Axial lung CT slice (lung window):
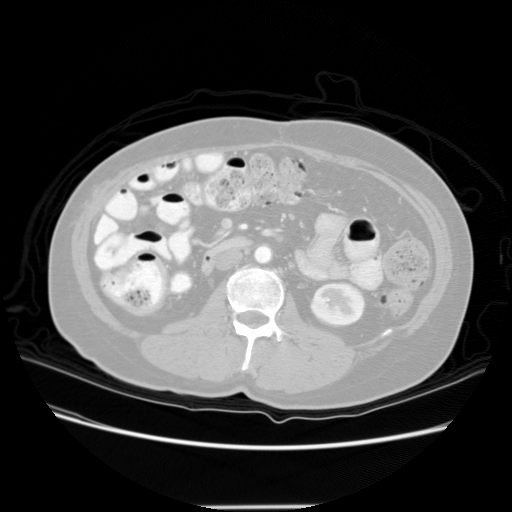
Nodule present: no